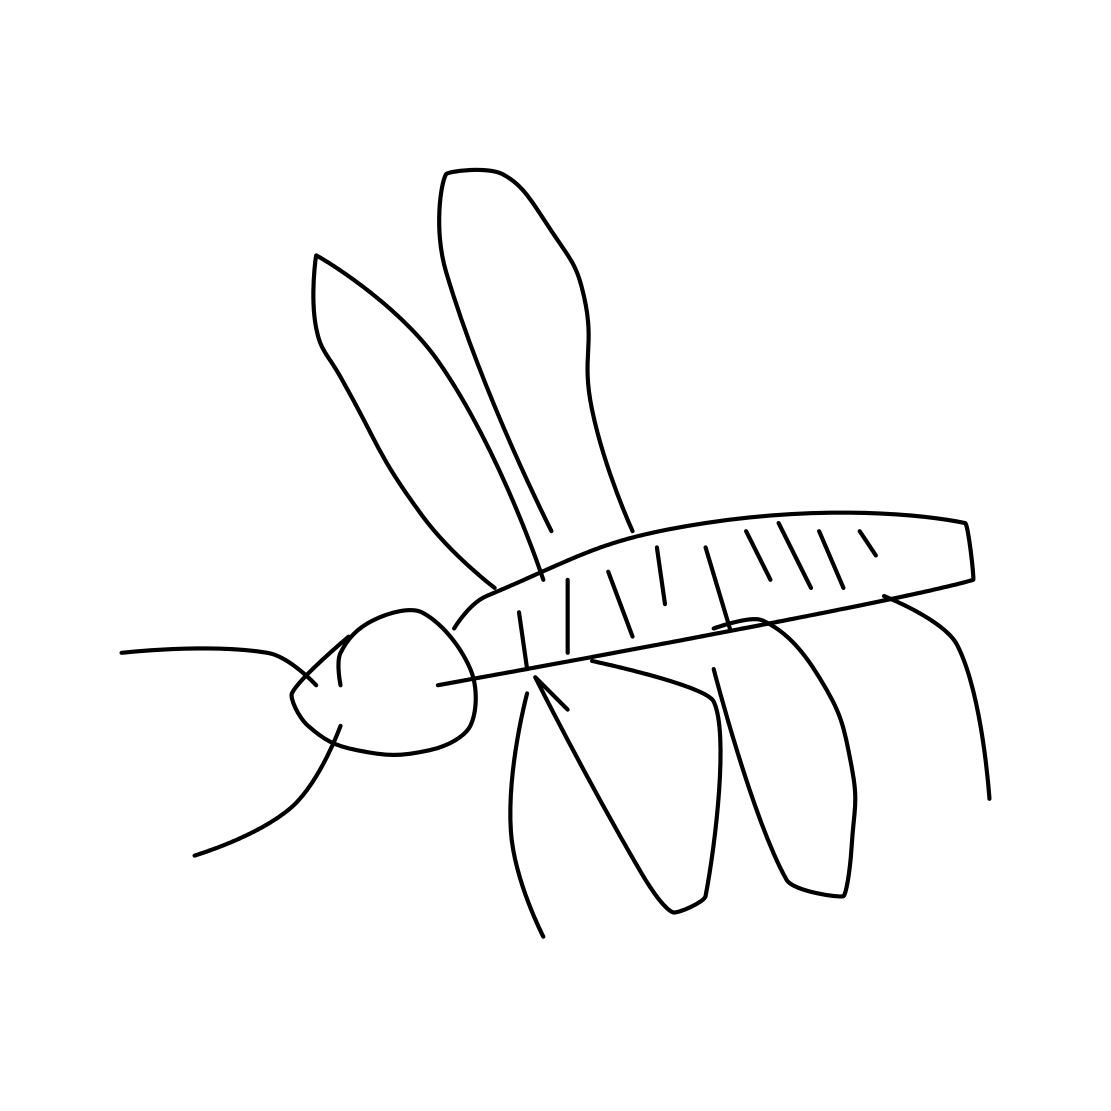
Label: mosquito